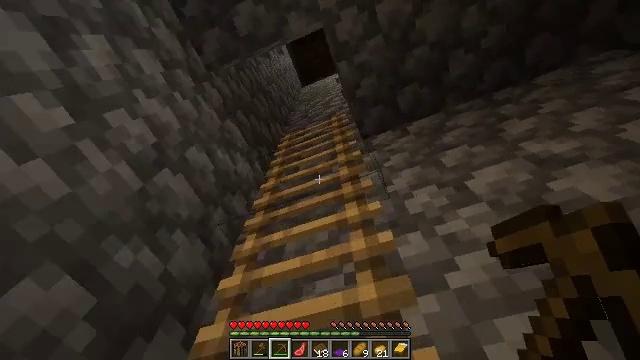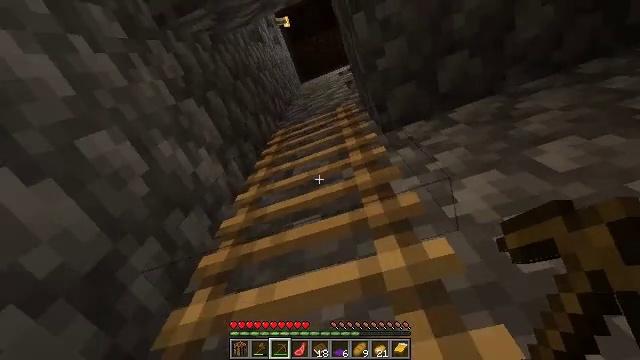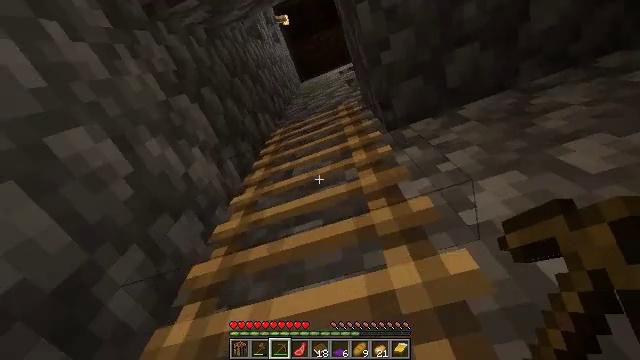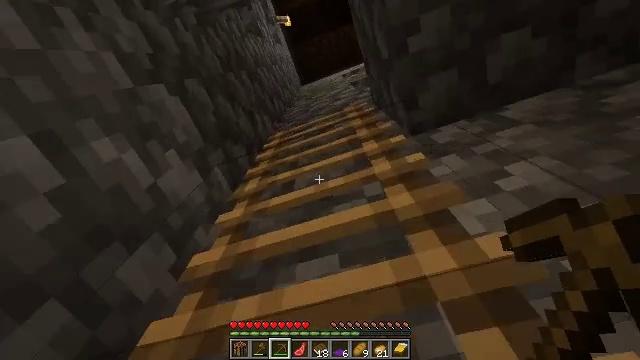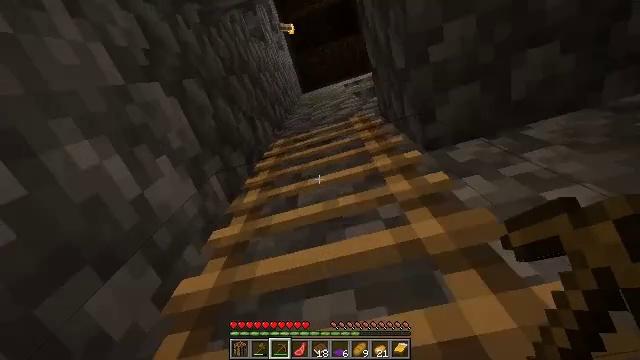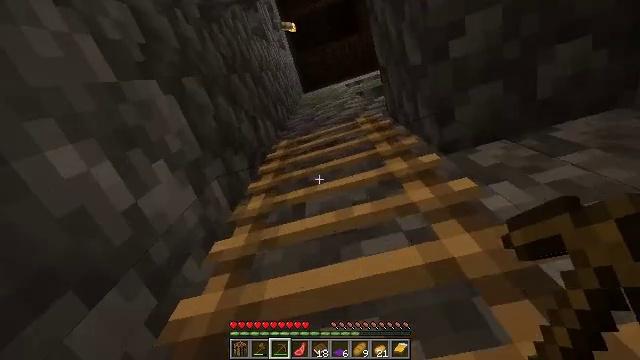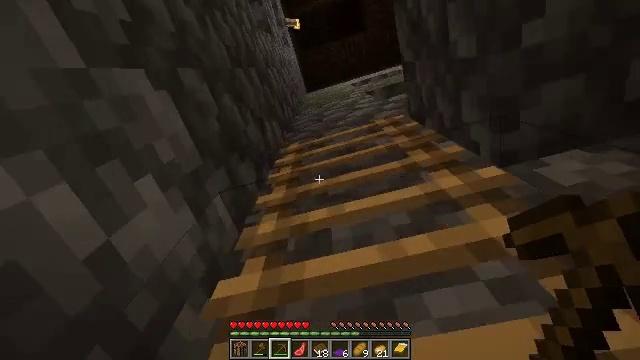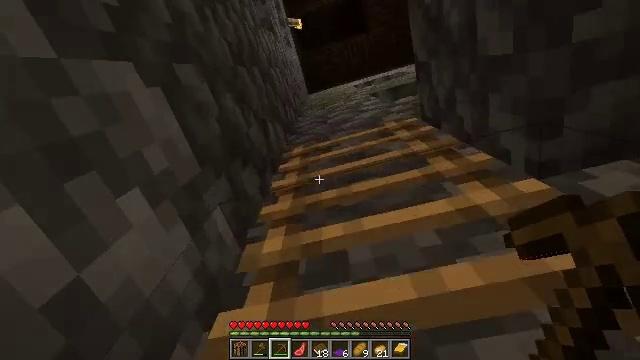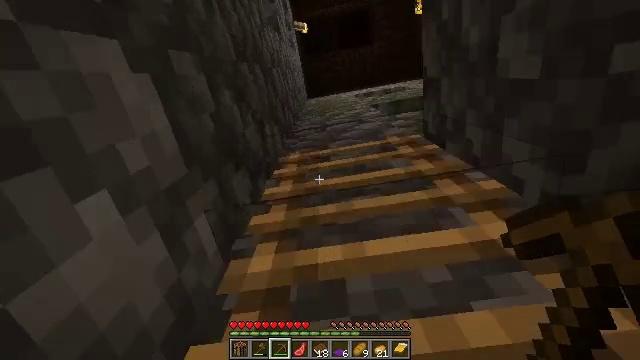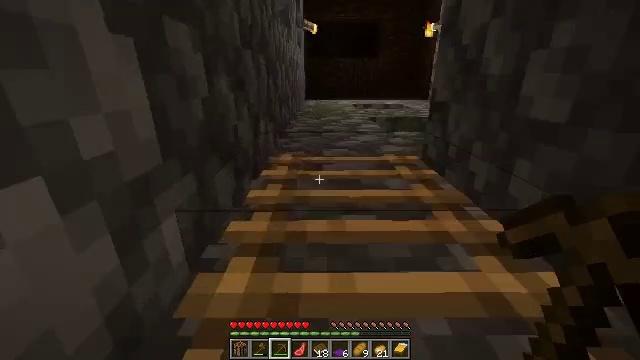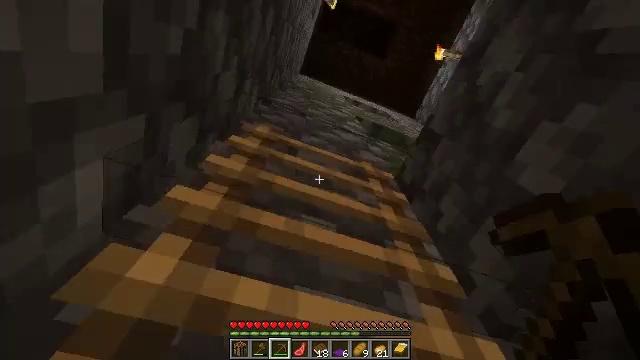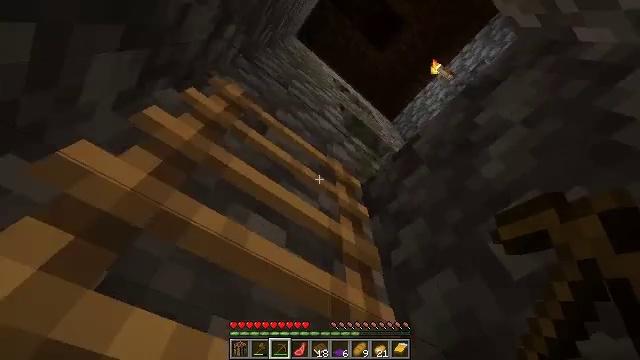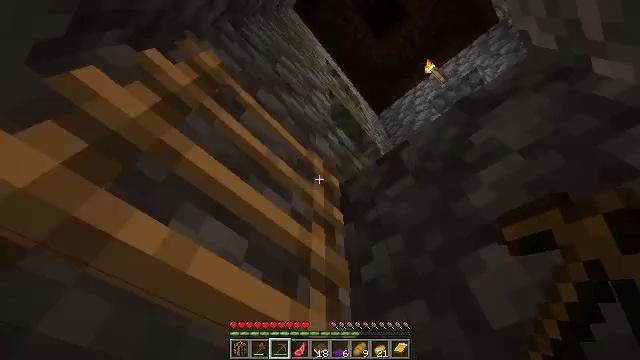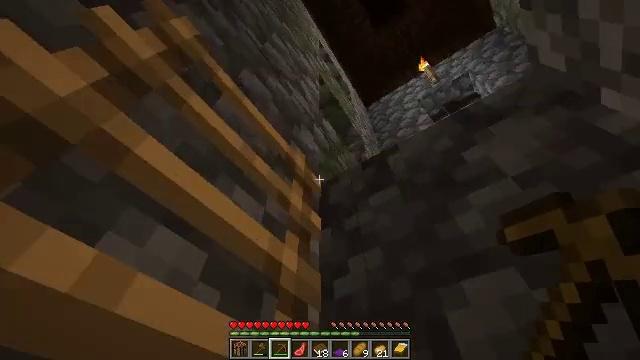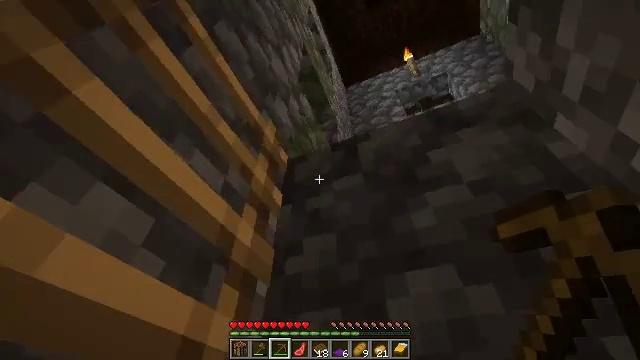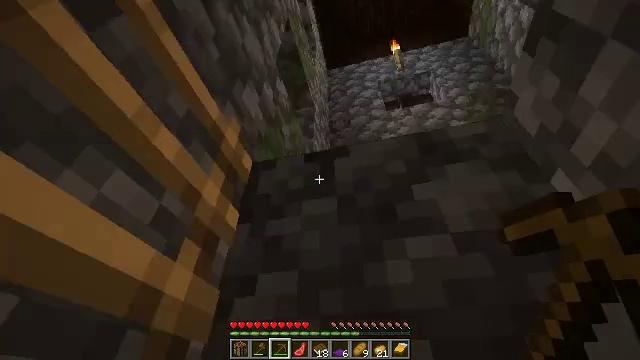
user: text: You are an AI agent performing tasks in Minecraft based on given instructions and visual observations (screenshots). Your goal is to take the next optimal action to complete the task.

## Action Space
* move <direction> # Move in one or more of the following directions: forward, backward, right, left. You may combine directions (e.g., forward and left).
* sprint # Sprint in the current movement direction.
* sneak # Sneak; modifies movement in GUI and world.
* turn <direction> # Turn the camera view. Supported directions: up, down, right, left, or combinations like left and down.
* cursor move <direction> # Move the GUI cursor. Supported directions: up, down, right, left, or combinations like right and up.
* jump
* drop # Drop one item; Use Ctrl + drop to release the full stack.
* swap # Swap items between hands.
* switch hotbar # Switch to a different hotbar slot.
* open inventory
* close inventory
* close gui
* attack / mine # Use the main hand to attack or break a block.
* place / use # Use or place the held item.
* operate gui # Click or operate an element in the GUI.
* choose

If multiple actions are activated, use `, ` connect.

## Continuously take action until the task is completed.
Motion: motion action
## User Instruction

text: Collect the purple carpet.
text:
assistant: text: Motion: move forward, jump
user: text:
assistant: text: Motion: move forward, jump
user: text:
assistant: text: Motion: move forward, turn right and up, jump
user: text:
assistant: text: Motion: move forward, turn right and up, jump
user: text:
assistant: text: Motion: move forward, jump
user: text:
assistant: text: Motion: move forward, jump
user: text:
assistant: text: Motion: jump
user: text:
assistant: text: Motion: turn right and up, jump
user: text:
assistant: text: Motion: turn right, jump
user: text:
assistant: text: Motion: turn right and down, jump
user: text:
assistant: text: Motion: move left, turn right and down, jump
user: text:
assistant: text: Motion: move left, turn right and down, jump
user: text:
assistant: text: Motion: move left, turn right and down, jump
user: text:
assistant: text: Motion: move left, turn right and down, jump
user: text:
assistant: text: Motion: move left, turn right and down, jump
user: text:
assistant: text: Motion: move back and move left, turn right and down, jump
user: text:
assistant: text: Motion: move back and move left, turn right and down, jump
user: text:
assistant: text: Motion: move back and move left, turn right and down, jump
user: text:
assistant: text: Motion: move back and move left, turn right and down, jump
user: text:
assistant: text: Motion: move back and move left, turn right and down, jump
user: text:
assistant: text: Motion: move back and move left, turn right and down, jump
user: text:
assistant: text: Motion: move back and move left, turn right and down, jump
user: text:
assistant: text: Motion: move back and move left, turn right and down, jump
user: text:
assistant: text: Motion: move back and move left, turn right and down, jump
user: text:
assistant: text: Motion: move back and move left, turn right, jump
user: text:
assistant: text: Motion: move back and move left, jump
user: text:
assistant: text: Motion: move back and move left, turn right and down, jump
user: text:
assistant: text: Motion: move back and move left, turn right and down, jump
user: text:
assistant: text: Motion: move back and move left, turn right and down, jump
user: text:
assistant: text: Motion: move back and move left, turn right and down, jump